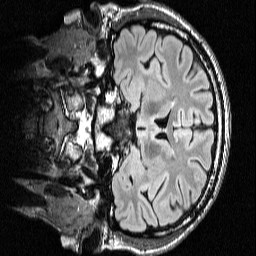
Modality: FLAIR
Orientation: coronal
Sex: male
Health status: ill
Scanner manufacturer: siemens
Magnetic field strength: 3 T
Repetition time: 7 s
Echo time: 0.372 s